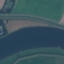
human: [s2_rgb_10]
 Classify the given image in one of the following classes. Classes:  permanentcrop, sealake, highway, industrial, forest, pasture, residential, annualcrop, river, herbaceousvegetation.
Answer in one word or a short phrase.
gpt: River